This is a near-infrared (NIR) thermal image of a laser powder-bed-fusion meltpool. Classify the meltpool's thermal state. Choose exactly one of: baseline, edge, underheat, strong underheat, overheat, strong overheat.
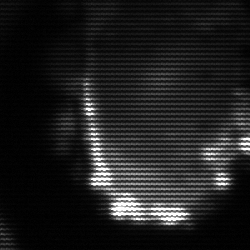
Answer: baseline